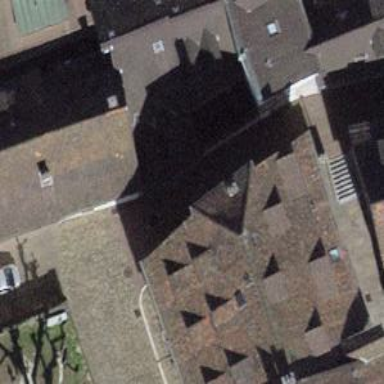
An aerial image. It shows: Building with tile roof.